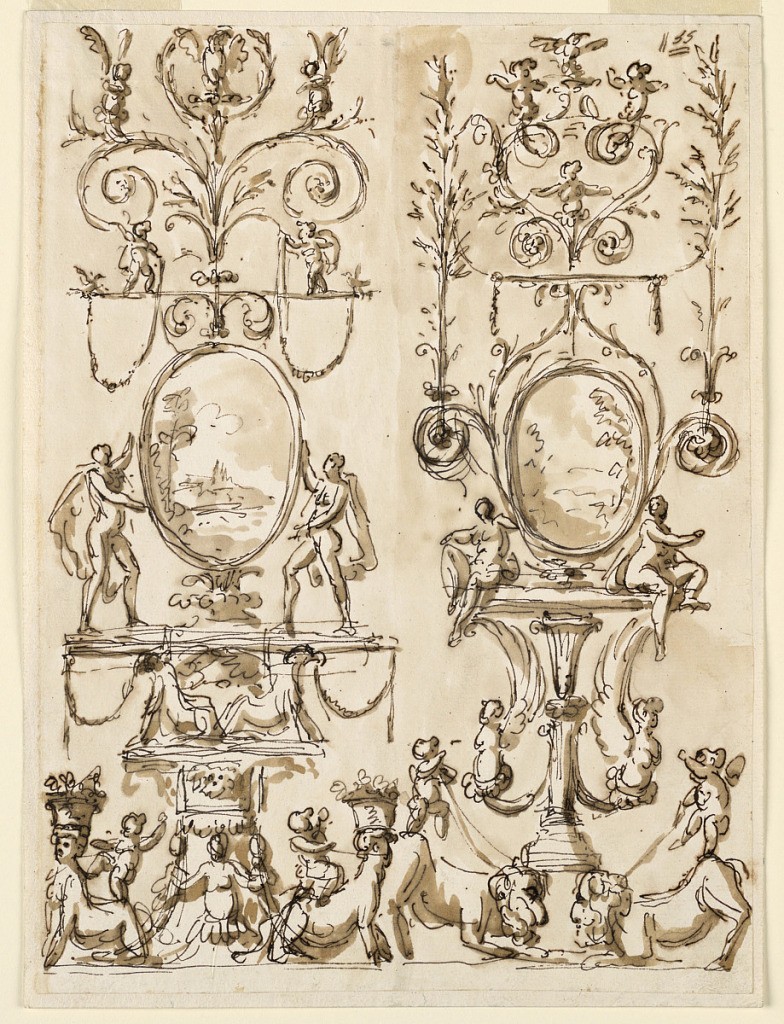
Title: Design for the Decoration of a Panel
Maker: Giuseppe Barberi, Italian, 1746–1809
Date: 1775-1790
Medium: Pen and brown ink, brush and brown wash on lined off-white laid paper
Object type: Drawing
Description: In the scheme of a candelabrum. At left: below is a pedestal with sitting sphinces upon the foot and supporting flower pots upon their heads. Children are standing upon their backs, holding reins. The sides of the lower part of the angular shaft are decorated with half-figures. The upper part of the shaft is an oblong with a head. Above is a base with two griffins, supporting festoons and another wider base. Upon the latter stand two women, suppotying an oval frame with a landscape standing in the center upon a calix. Above are symmetrical scrolls with a horizontal bar below upon the sides of which stands a bird and a putto with one end of a festoon. The upper scrolls end with winged half-figures.; on top is an eagle, displayed as in a wraeth. At right, without a framing line, and at left below, because of lacking space, not entirely drawn. Below are two crouching lions; their reins are carried by putti standing near their tails. Upon the heads of the lions stands a column from which two scrolls with a winged armless female half-figure spring. Upon the column stands a capital in the shape of a calix and upports a base upon which two woman sit, laterally; an oval medallion with a landscape between scrolls. Lateral spirals of the scrolls support two tree-like stems. The scrolls support above the medallion a horizontal bar above which is a heart form composed of scrolls. Inside and at the end of the upper scrolls is a half-figure, on top an eagle.